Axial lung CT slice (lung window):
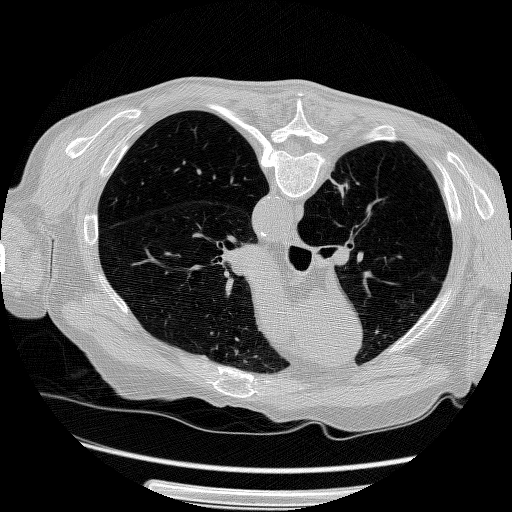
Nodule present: no